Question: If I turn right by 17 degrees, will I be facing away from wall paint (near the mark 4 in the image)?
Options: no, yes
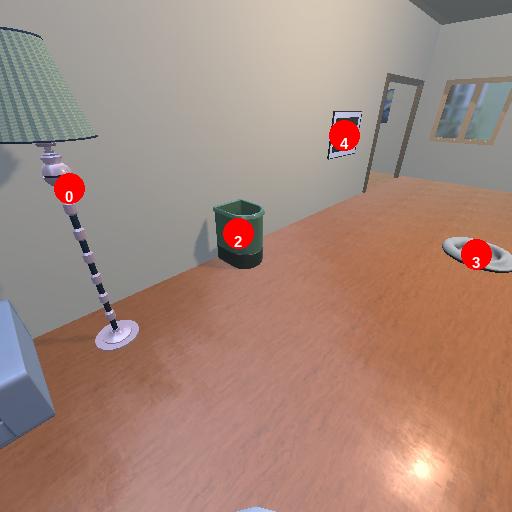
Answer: no